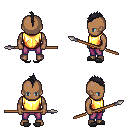
a pixel art fantasy rpg character, male body template, human, dark skin, gold chest armor, magenta pants, raven mohawk hairstyle, gray slippers, spear, four views (front, back, left, right), 2x2 character sprite sheet, small pixel art, hard edges, no anti-aliasing